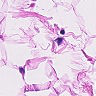
Metastatic tissue present: no